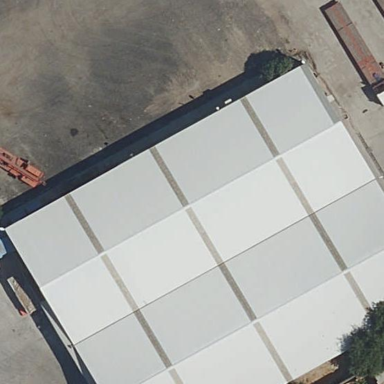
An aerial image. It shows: Industrial building.